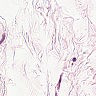
Metastatic tissue present: no